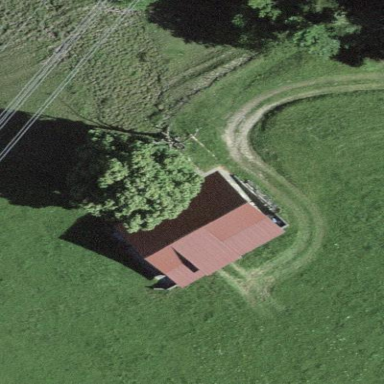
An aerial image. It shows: Rural barn.